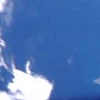
Label: water